A time-domain waveform of one vibration snapshot from a rolling-element bearing is shown. Determine the bearing's health state. Answer with exactly one of: normal, inner_race, outer_race, ball.
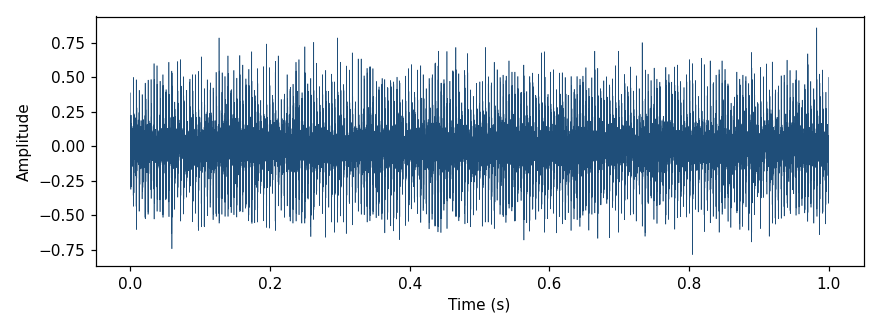
Answer: outer_race